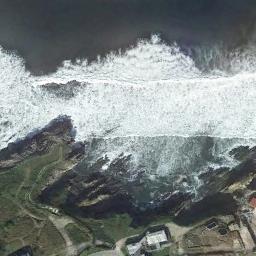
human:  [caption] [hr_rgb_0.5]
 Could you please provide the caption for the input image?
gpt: The beach is surrounded by blue sea water and waves and green meadows  The beach is full of buildings .

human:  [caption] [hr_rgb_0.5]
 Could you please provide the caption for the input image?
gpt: The type of beach is rocky coast and the beach has a headland and some eroded stones .

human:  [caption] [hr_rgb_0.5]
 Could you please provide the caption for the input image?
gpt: There are green Spaces beside the beach .

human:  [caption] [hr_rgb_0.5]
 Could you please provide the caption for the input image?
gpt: The beach is made up of dark blue seawater and the white coast .

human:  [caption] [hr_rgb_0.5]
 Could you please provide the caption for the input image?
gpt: The waves are heavy around the beach .